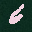
Label: 6